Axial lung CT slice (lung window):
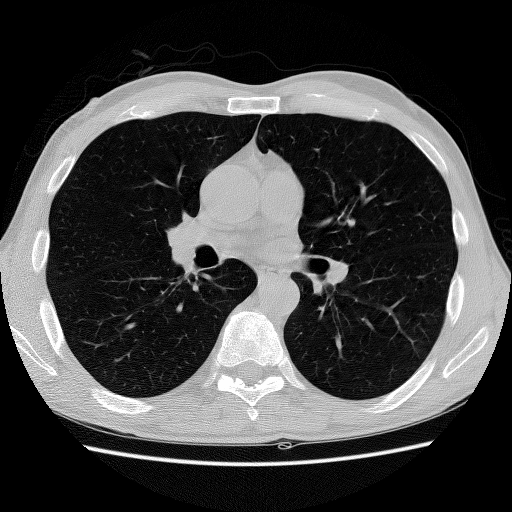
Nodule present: no